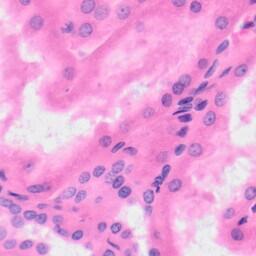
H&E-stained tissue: Kidney